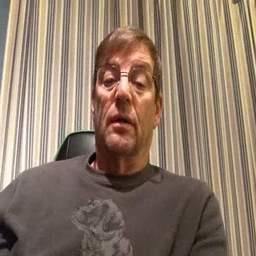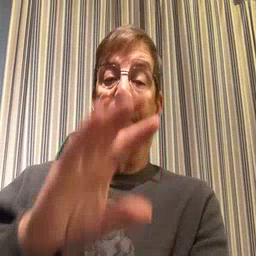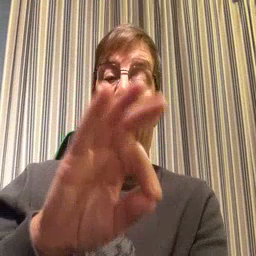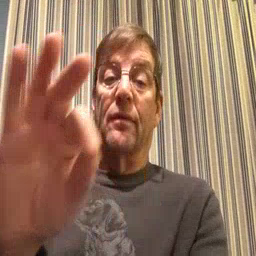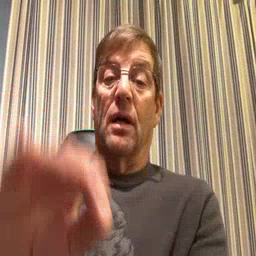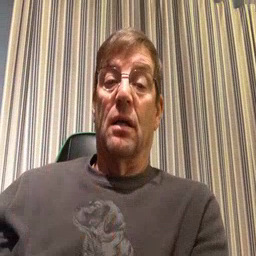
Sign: frenchfries